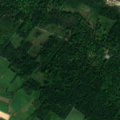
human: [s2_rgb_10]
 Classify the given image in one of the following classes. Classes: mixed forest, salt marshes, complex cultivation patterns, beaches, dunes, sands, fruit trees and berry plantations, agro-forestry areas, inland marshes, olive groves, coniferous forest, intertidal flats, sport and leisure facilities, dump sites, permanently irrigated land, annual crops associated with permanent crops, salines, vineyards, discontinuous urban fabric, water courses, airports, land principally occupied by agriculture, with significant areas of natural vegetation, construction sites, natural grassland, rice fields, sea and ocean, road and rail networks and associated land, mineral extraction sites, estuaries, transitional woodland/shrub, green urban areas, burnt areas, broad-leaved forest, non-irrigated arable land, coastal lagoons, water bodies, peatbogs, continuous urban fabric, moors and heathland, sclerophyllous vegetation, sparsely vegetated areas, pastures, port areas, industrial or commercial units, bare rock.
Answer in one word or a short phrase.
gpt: sport and leisure facilities, non-irrigated arable land, pastures, complex cultivation patterns, broad-leaved forest